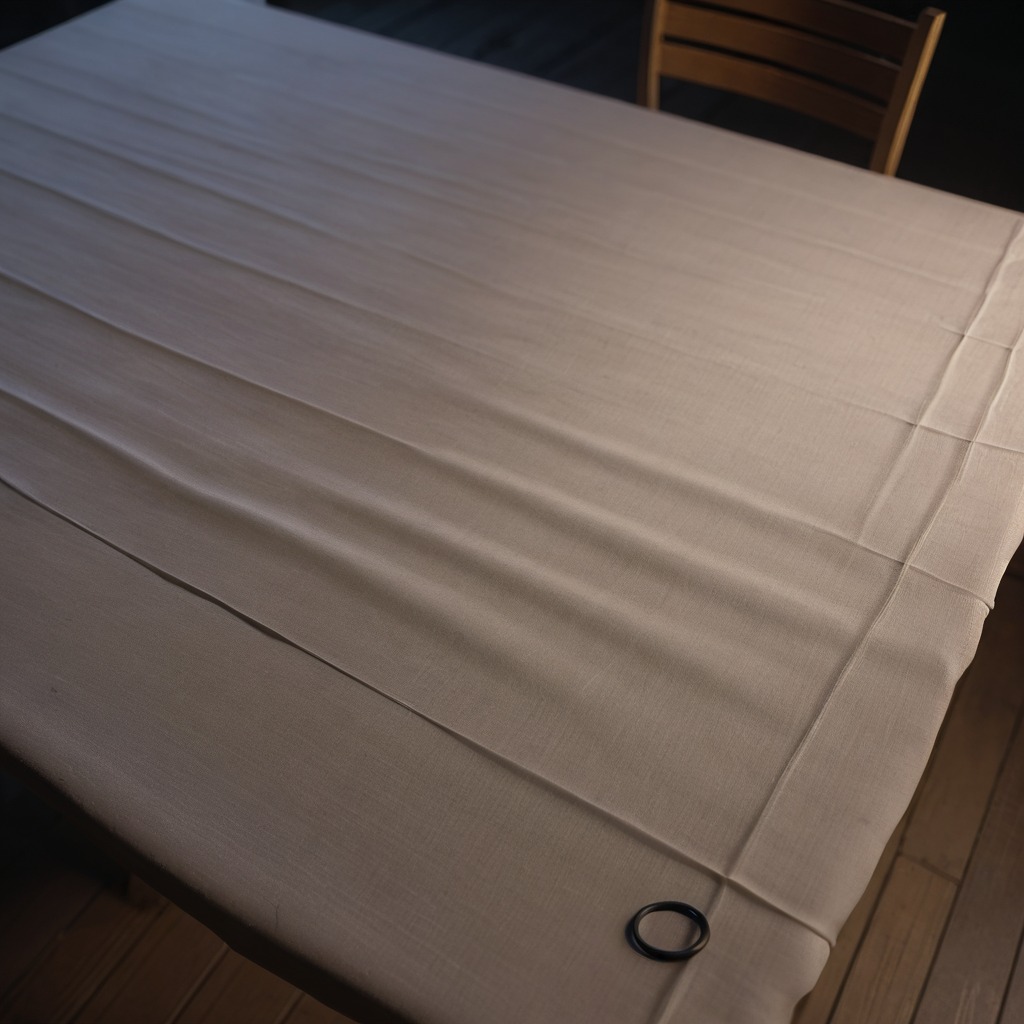
A rubber O-ring lying on a wooden table in a workshop at night.